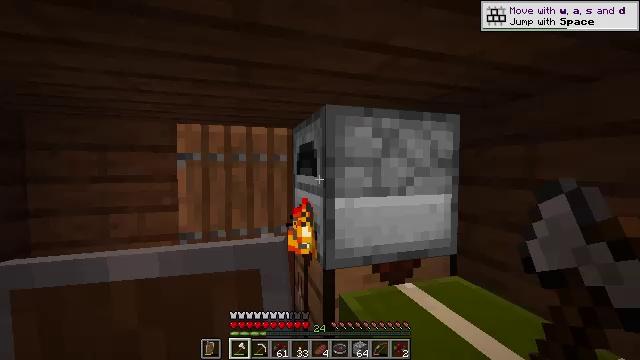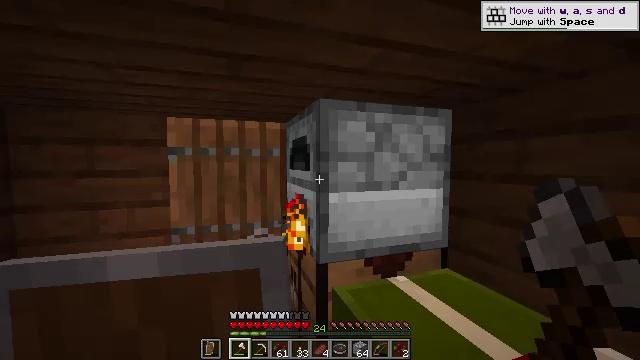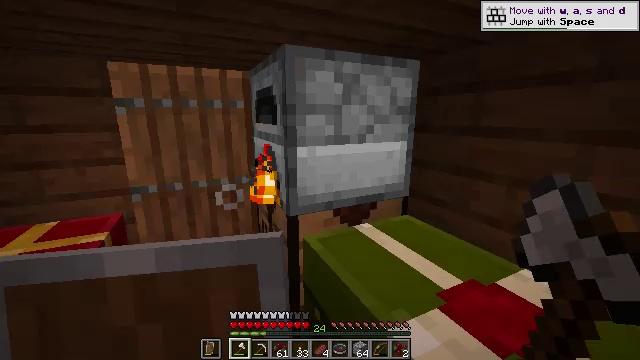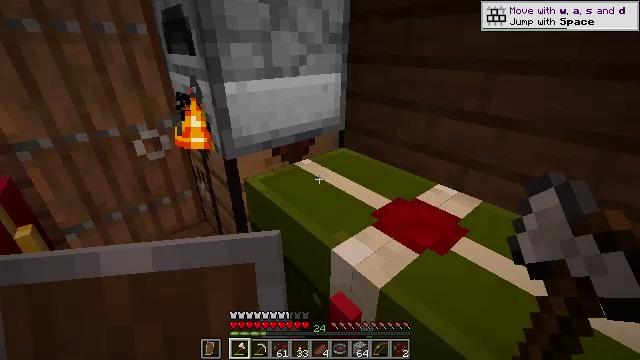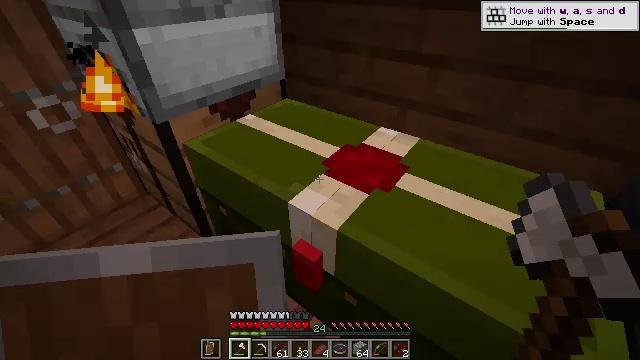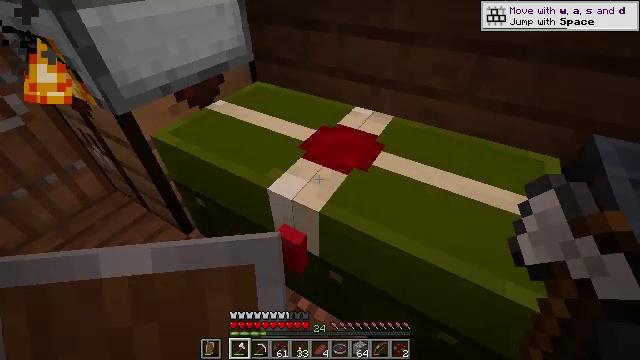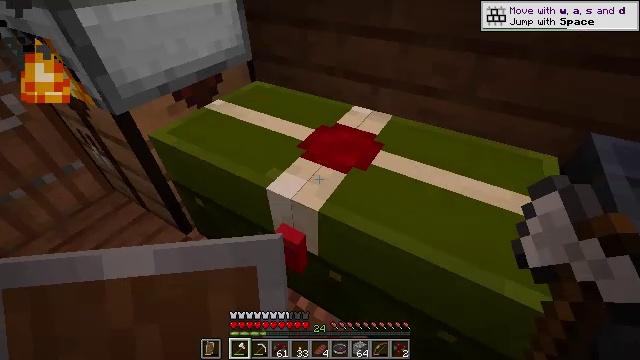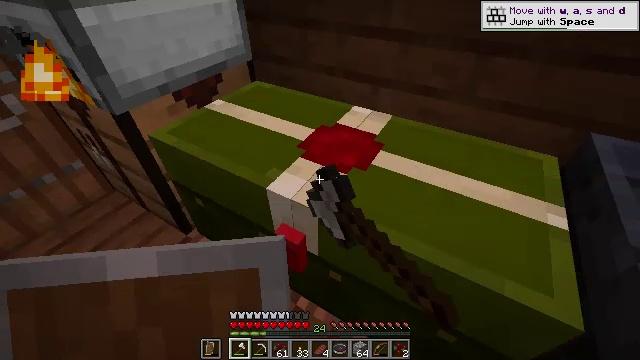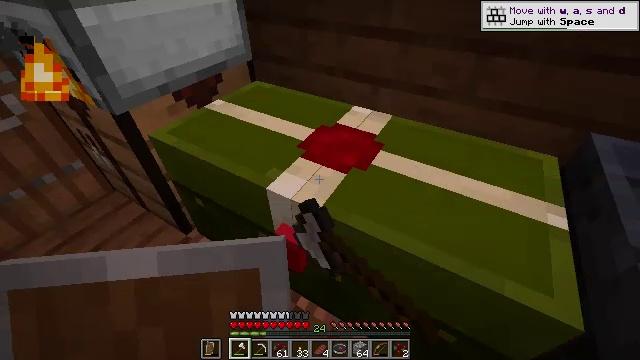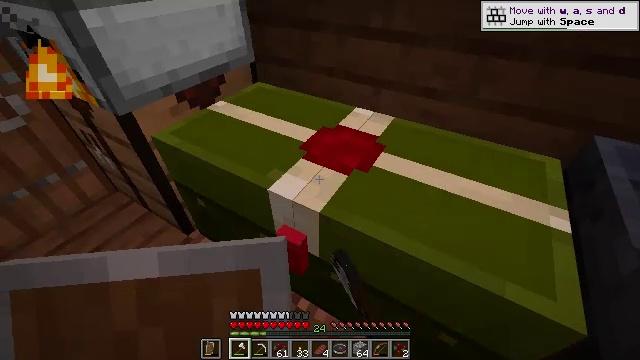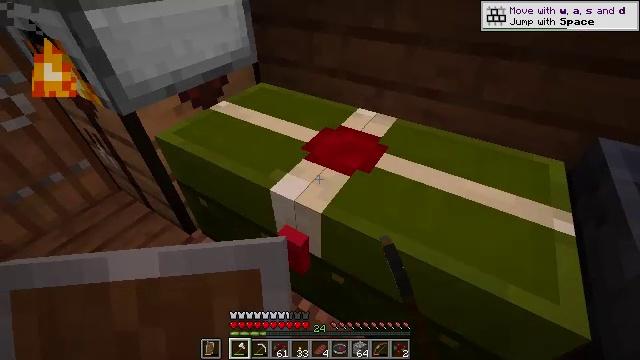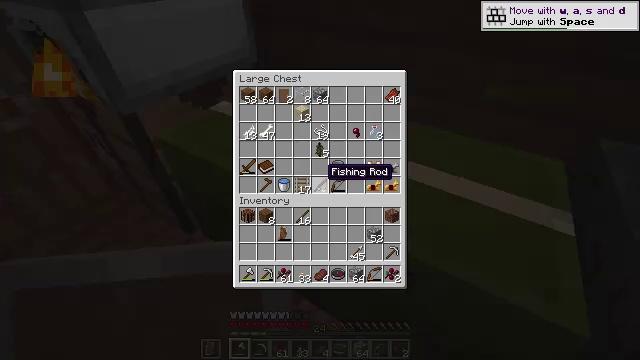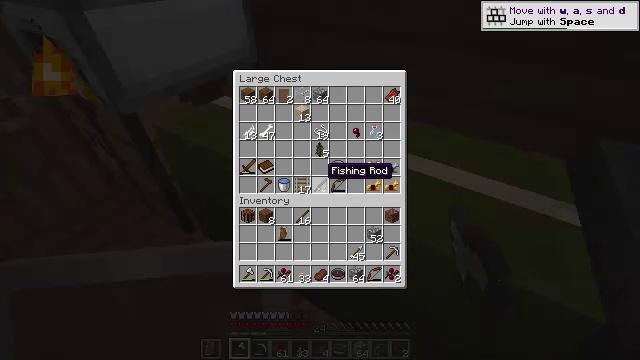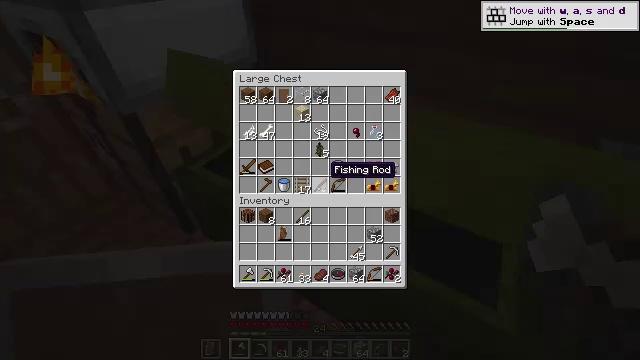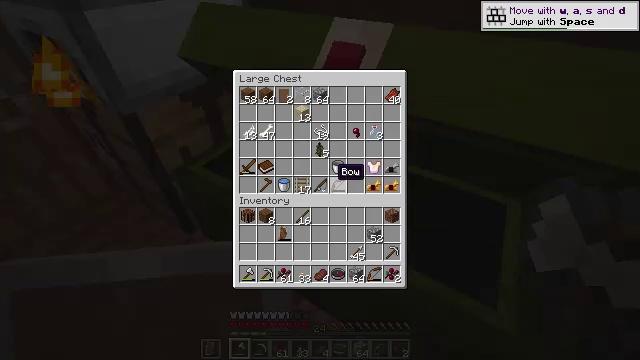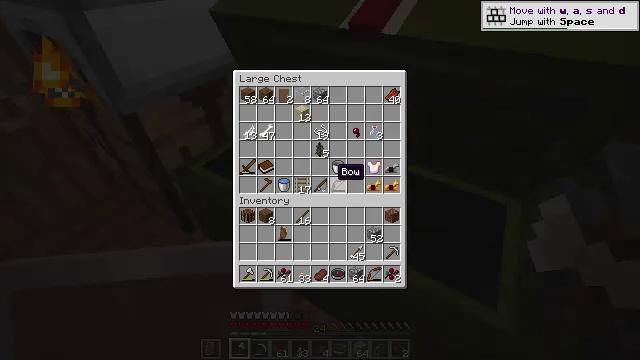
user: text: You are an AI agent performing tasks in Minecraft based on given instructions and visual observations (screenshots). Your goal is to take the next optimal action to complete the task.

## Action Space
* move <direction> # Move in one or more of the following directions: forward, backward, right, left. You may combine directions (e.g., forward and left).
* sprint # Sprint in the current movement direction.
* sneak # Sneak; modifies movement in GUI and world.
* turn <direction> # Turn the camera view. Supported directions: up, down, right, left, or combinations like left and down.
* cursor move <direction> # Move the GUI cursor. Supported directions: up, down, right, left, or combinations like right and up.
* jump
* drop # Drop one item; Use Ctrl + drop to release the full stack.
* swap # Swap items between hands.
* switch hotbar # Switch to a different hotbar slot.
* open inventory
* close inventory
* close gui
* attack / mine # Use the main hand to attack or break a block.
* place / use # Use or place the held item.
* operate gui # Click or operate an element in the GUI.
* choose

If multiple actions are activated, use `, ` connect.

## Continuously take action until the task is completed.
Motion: motion action
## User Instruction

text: Create a carrot on a stick with a rod and carrot.
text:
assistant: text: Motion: turn right and down, close gui
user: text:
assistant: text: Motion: turn right and down, open inventory
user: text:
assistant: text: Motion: turn right and down
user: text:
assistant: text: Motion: turn right and down
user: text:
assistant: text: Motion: turn right and down
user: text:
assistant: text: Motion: use / place
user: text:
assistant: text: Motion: use / place
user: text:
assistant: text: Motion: use / place
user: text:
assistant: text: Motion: no_op
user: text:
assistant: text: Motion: no_op
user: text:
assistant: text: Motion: no_op
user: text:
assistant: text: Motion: no_op
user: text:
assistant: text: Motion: no_op
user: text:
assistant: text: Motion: cursor move right
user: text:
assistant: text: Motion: no_op
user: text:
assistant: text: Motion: no_op
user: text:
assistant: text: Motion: no_op
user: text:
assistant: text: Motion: no_op
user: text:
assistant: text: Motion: no_op
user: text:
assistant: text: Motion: cursor move left and up
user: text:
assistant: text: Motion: no_op
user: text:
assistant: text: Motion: no_op
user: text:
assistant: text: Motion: no_op
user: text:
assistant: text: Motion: no_op
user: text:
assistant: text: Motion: no_op
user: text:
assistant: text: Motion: cursor move right and down
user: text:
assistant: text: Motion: cursor move right
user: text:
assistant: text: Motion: no_op
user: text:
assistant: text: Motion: no_op
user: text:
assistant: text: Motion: no_op